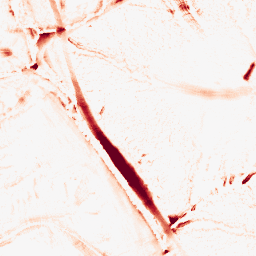
Category: morphological
Decomposition family: tophat
Decomposition parameters: size: 10
mode: white
Upsampling method: bspline
Upsampling parameters: scale: 8
Upsampling scale: 8